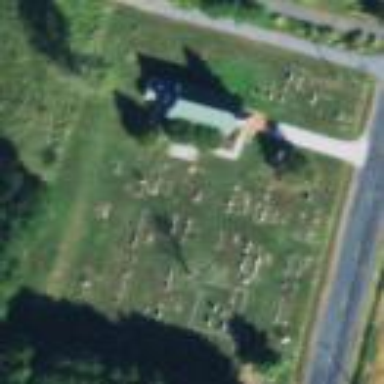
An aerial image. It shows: Grave yard.